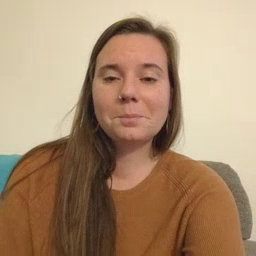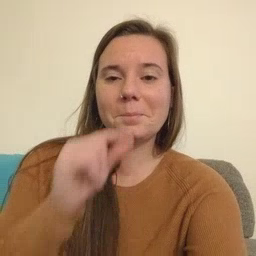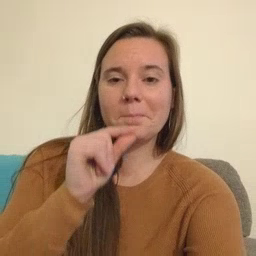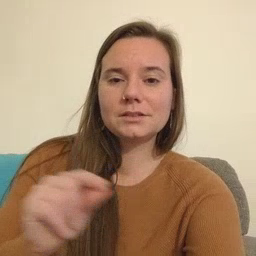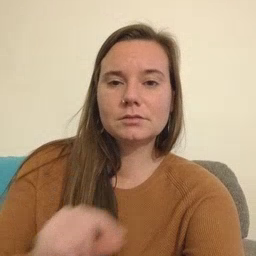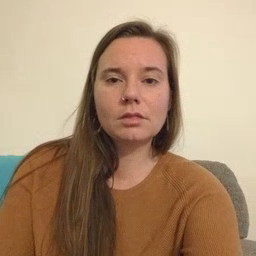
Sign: pencil